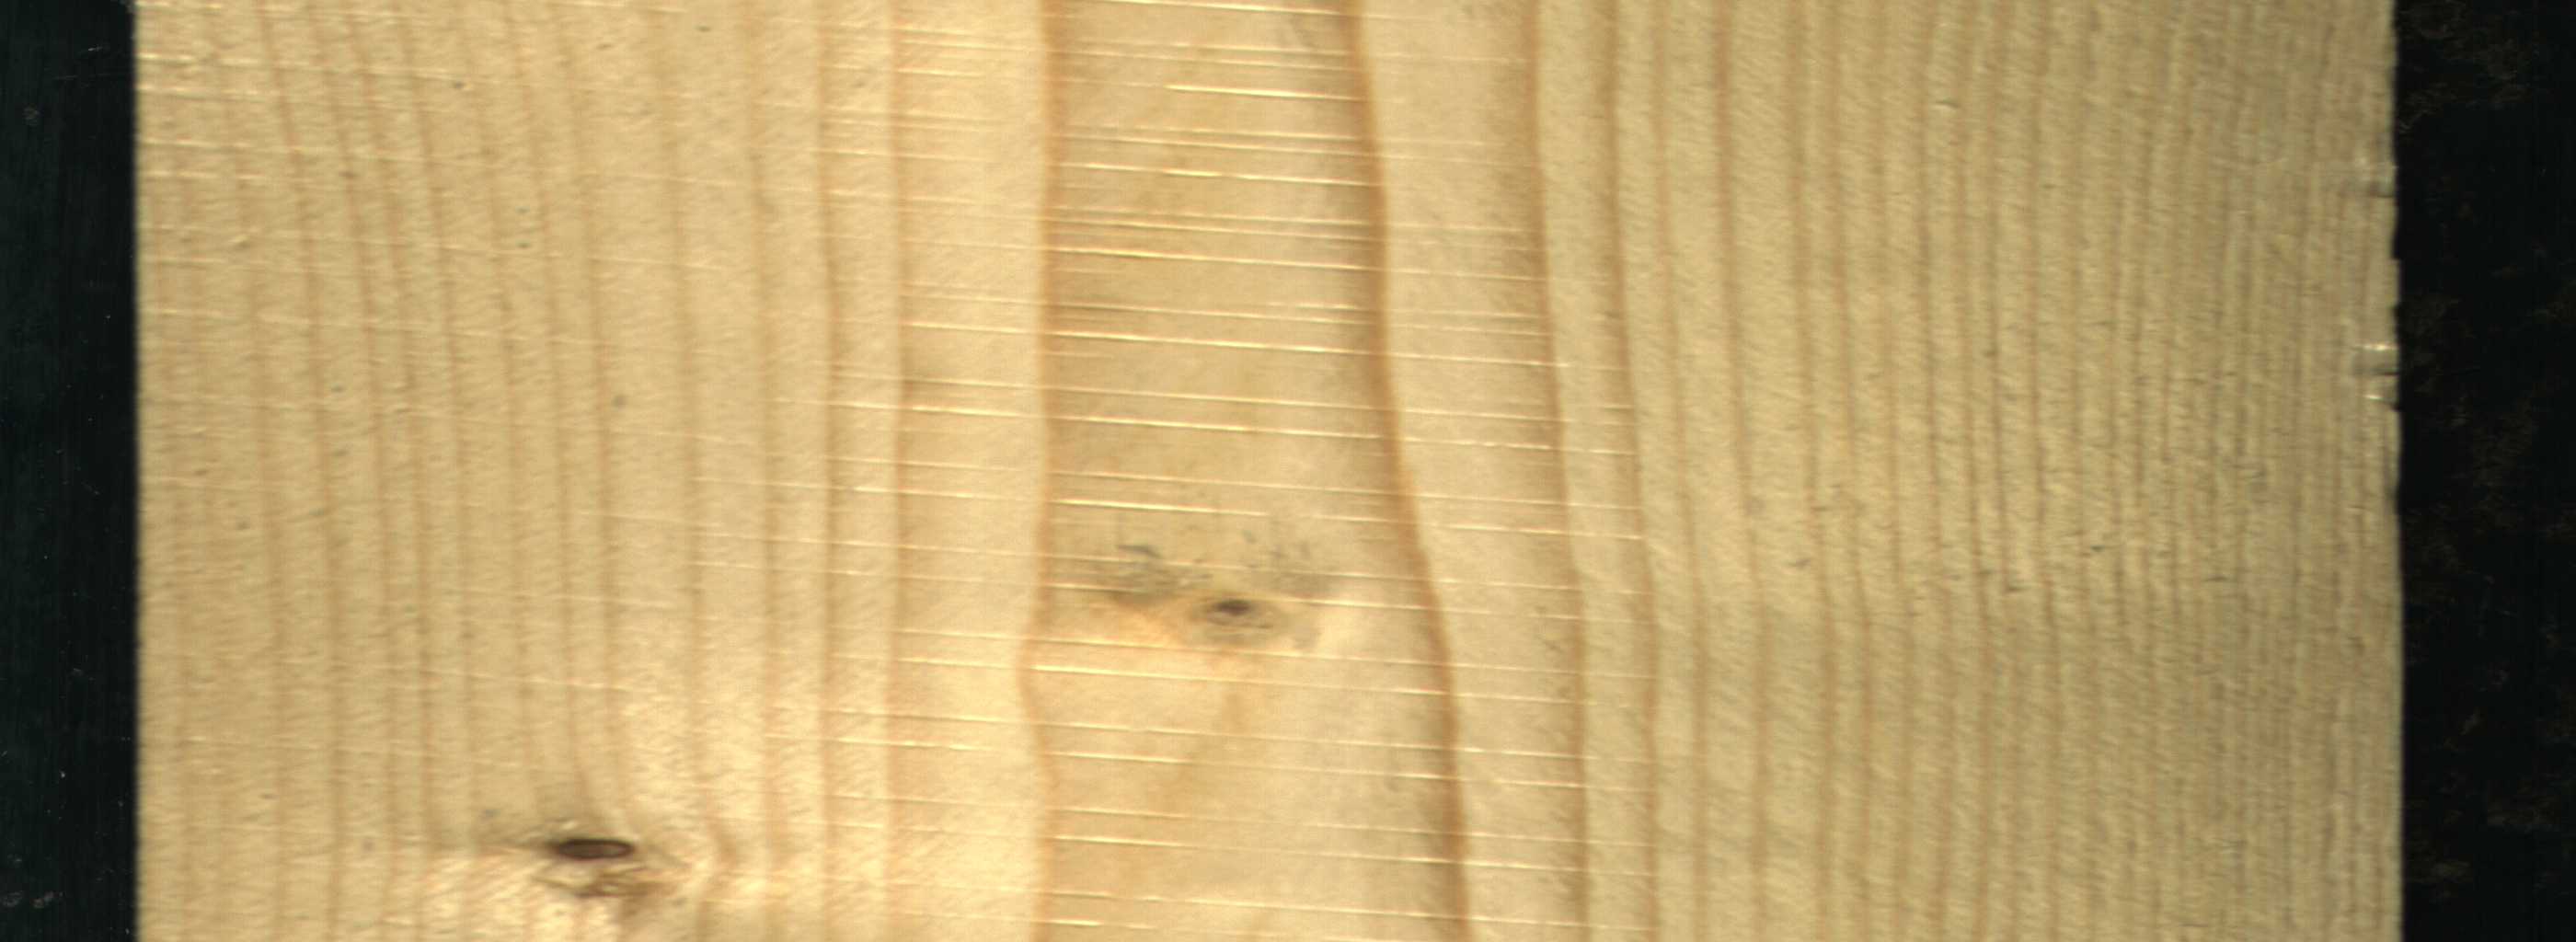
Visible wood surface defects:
Dead_Knot
Live_Knot